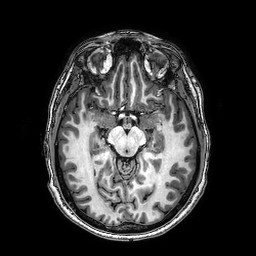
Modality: T1w
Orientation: coronal
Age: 34
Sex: male
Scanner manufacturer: philips
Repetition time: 0.008142 s
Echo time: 0.00374 s